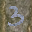
Label: 3